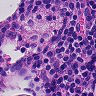
Metastatic tissue present: no